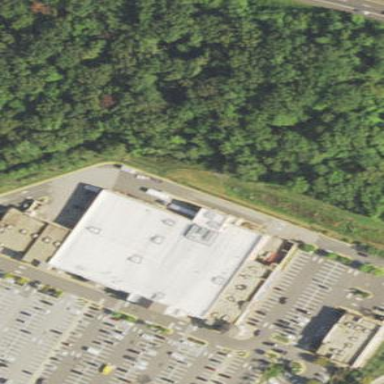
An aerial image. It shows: Retail building housing supermarket.